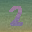
Label: 2